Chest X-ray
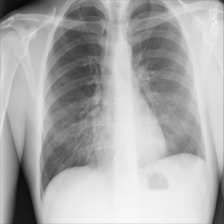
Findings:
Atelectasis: negative
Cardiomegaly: negative
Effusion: negative
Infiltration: negative
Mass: negative
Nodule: negative
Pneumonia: negative
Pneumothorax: negative
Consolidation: negative
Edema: negative
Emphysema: negative
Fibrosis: negative
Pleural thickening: negative
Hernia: negative